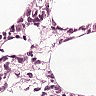
Metastatic tissue present: yes